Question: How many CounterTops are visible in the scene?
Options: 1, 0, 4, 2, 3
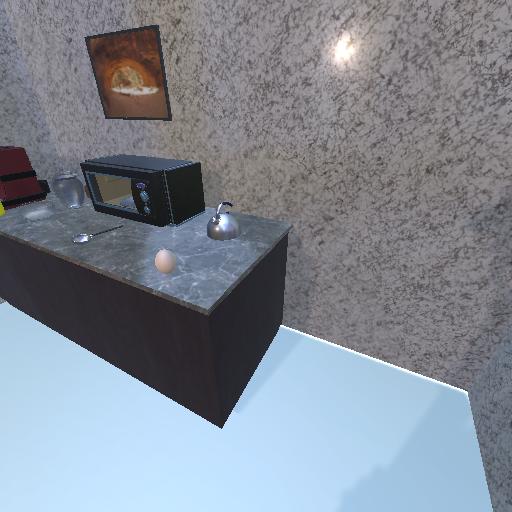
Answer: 1